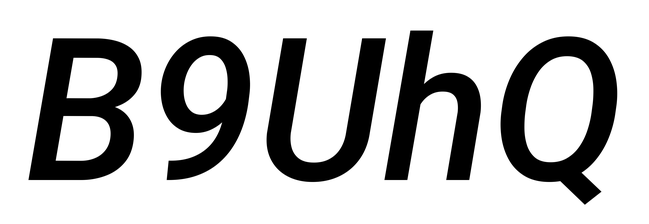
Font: Roboto-Italic_Medium_Italic